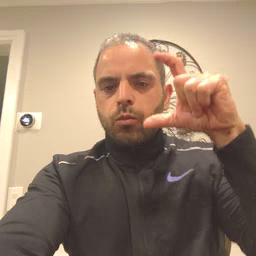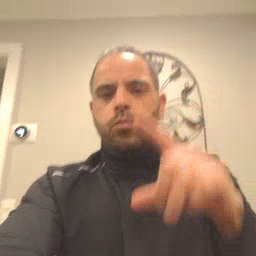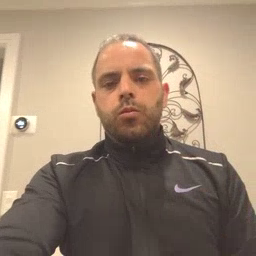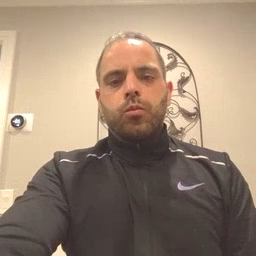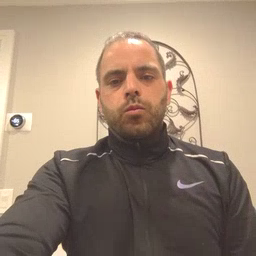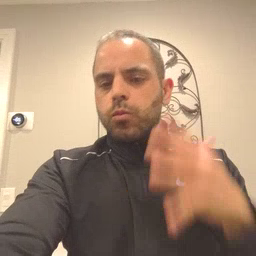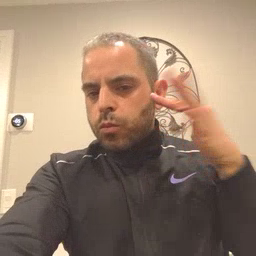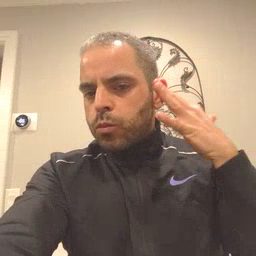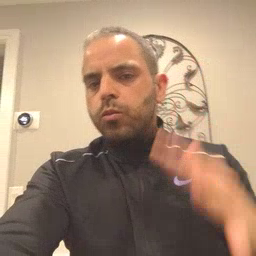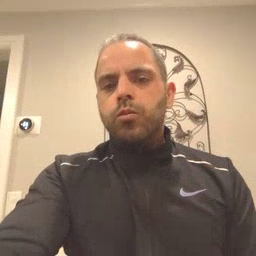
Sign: noisy